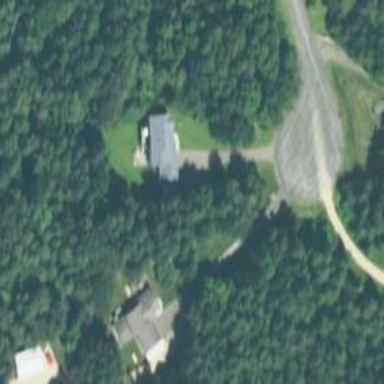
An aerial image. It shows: Driveway.